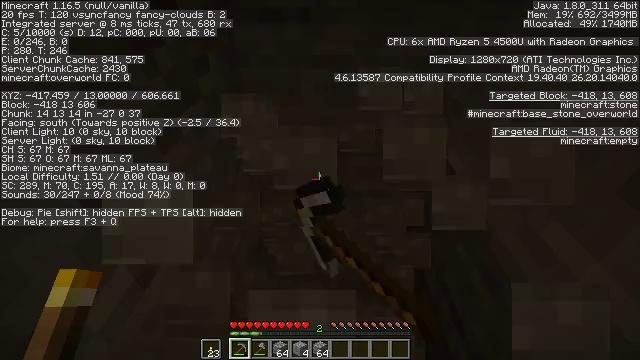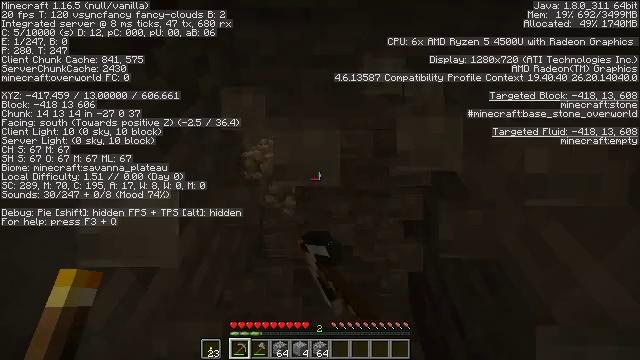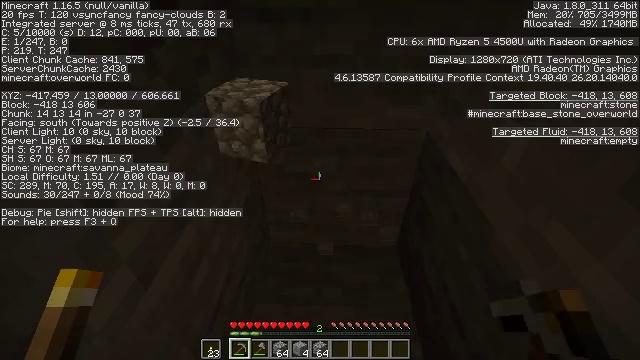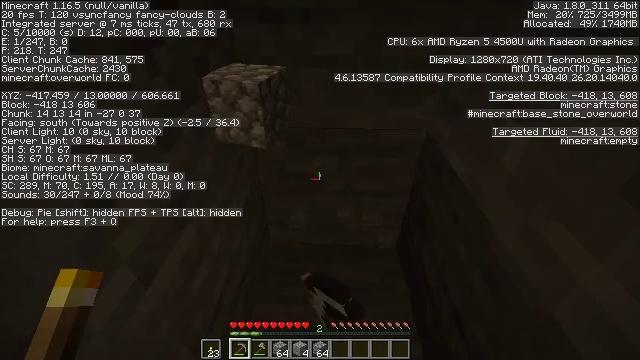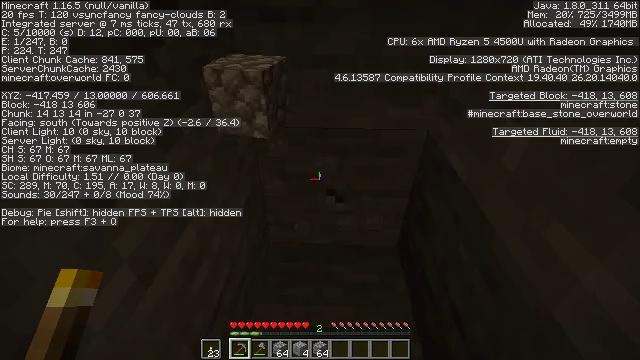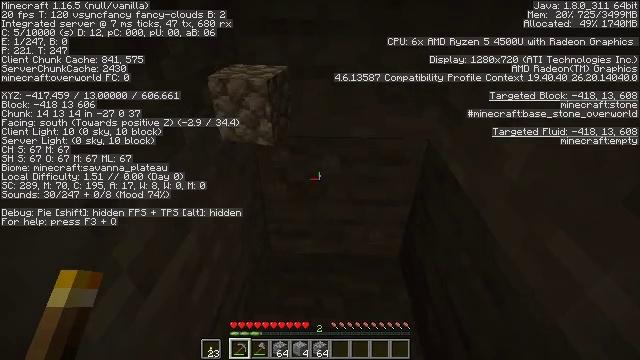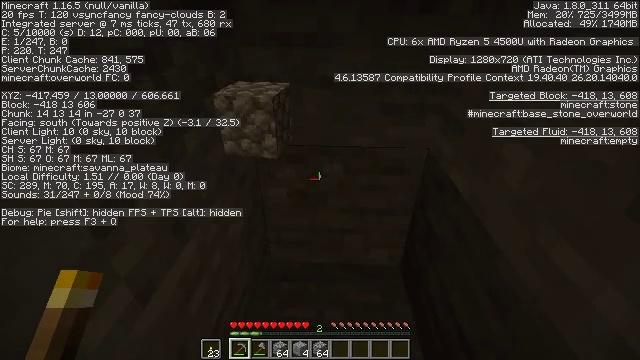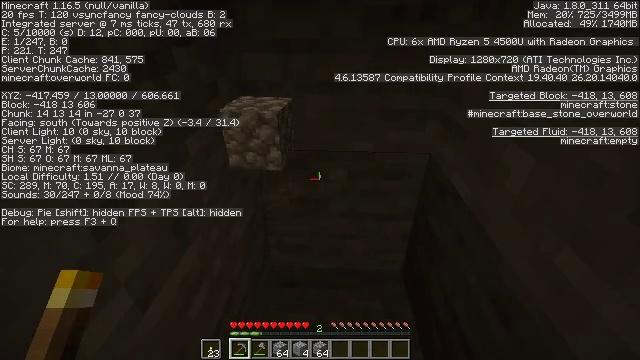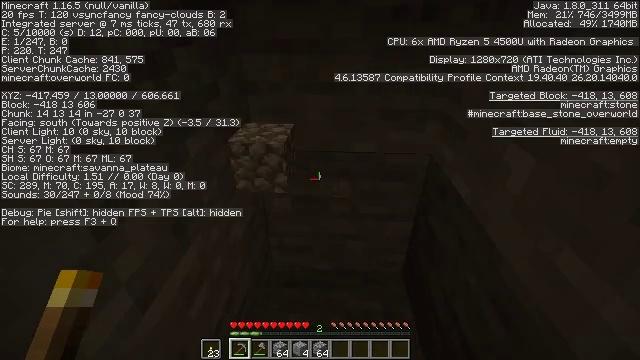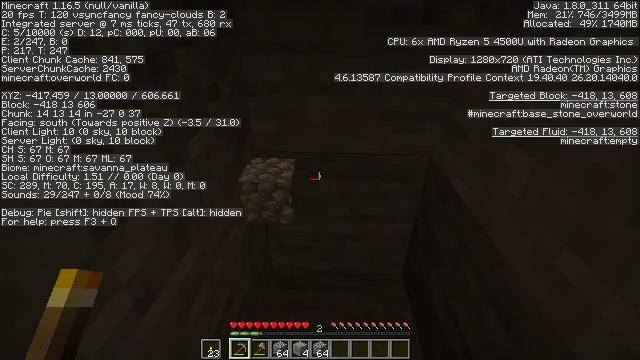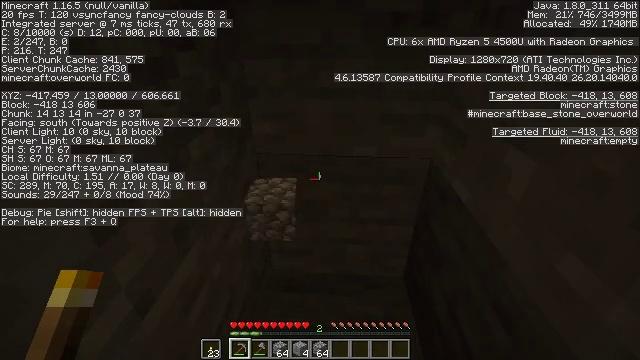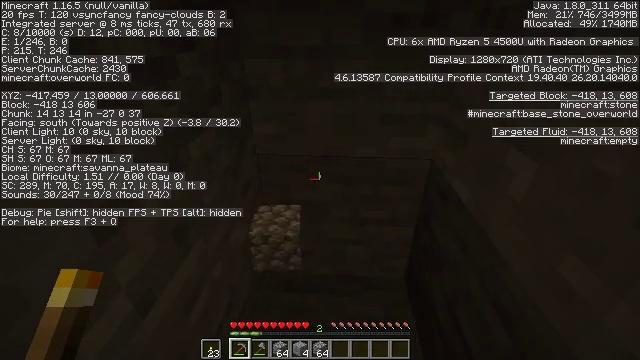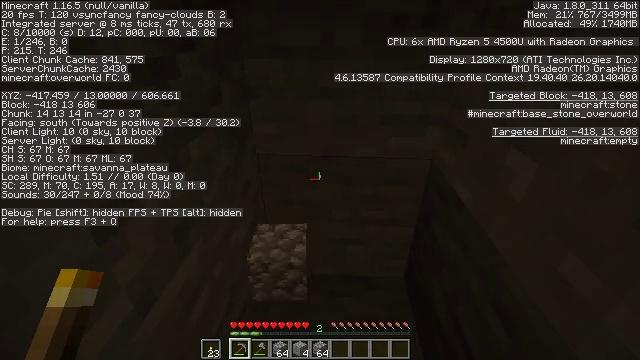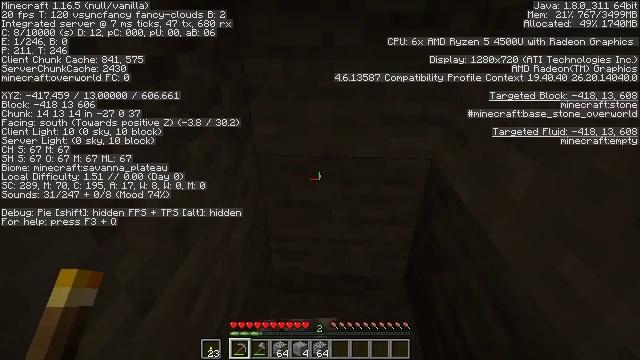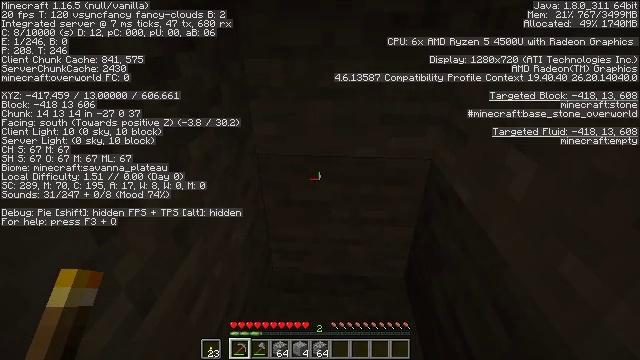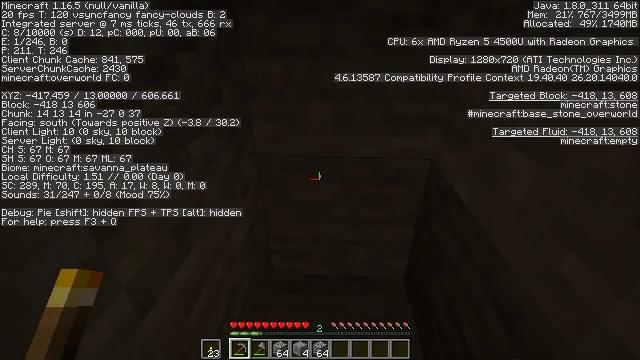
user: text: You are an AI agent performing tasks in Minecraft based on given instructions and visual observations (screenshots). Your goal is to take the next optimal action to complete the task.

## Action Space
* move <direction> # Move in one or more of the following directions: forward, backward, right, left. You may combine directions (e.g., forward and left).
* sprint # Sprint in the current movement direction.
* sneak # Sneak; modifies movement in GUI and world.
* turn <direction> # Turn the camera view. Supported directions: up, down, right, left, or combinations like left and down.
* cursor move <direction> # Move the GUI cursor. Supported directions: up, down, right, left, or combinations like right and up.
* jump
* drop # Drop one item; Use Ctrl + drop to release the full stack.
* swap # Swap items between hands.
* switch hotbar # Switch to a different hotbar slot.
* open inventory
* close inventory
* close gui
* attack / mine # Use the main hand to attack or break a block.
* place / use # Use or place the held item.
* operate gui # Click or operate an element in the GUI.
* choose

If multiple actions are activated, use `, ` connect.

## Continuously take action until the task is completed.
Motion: motion action
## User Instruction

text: Break lapis ore with a pickaxe.
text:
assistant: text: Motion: attack / mine
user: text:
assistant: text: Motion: attack / mine
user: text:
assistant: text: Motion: attack / mine
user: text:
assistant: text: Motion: attack / mine
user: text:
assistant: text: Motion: turn up
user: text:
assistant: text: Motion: turn up
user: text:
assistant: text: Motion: turn up
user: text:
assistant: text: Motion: no_op
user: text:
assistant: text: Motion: no_op
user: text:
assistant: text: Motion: no_op
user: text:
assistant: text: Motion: no_op
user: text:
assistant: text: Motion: no_op
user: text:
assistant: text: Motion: no_op
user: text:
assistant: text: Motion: no_op
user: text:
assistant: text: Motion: no_op
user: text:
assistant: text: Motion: no_op
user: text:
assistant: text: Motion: no_op
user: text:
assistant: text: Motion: no_op
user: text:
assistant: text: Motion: no_op
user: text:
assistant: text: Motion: turn up
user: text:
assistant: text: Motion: turn up
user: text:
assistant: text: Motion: turn up
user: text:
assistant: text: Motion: turn up
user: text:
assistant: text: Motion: turn up
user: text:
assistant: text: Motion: turn up
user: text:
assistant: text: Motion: turn up
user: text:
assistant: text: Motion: turn left and up
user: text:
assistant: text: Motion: turn up
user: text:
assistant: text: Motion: turn up
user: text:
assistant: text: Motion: turn up